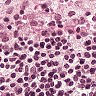
Metastatic tissue present: no